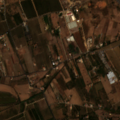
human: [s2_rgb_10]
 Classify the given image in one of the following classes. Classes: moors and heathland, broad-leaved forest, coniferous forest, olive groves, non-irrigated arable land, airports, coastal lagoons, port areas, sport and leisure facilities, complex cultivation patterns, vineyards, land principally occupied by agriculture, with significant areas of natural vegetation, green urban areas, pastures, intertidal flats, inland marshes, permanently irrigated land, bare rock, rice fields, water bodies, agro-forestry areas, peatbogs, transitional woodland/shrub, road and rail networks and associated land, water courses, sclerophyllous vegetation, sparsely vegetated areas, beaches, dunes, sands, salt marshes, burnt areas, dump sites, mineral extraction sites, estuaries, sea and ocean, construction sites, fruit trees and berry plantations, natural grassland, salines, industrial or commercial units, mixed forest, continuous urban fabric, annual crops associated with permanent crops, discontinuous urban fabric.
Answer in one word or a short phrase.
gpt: rice fields, fruit trees and berry plantations, complex cultivation patterns